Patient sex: F
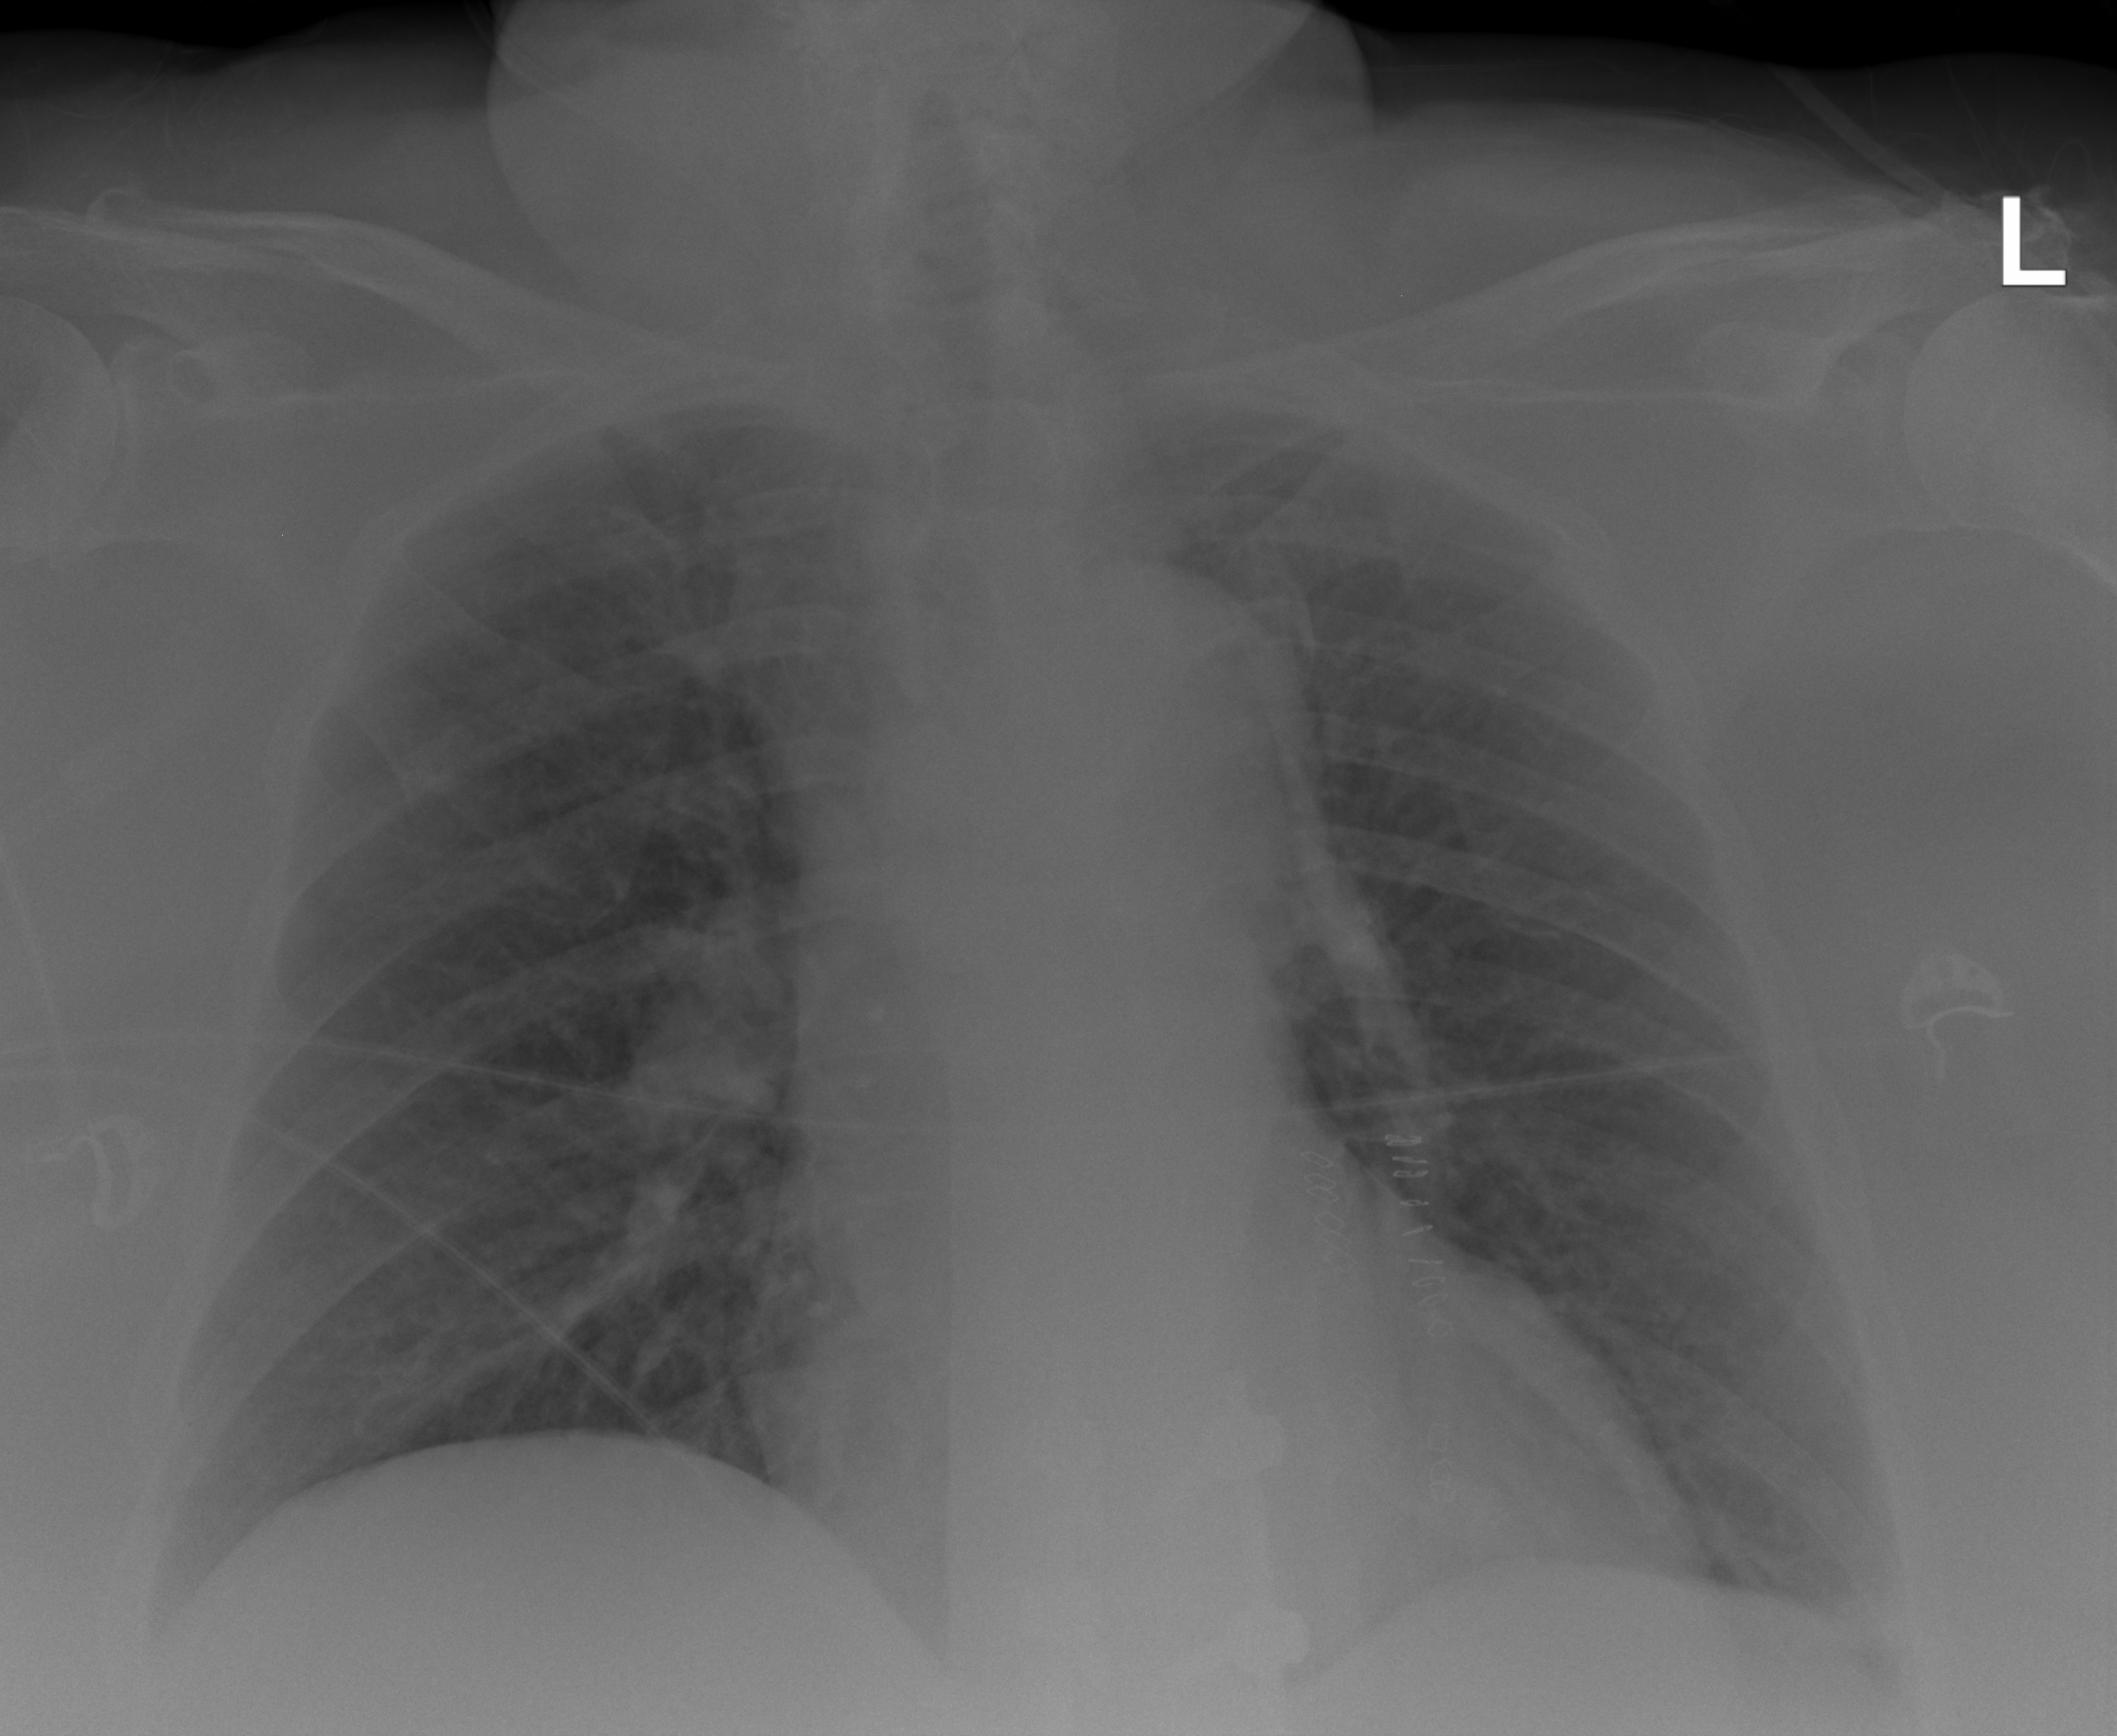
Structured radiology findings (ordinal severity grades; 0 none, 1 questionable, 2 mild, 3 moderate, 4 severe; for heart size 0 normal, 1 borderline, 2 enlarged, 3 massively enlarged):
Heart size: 0
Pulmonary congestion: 1
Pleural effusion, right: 0
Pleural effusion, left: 0
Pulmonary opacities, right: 0
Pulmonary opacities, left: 0
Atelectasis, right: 0
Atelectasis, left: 1